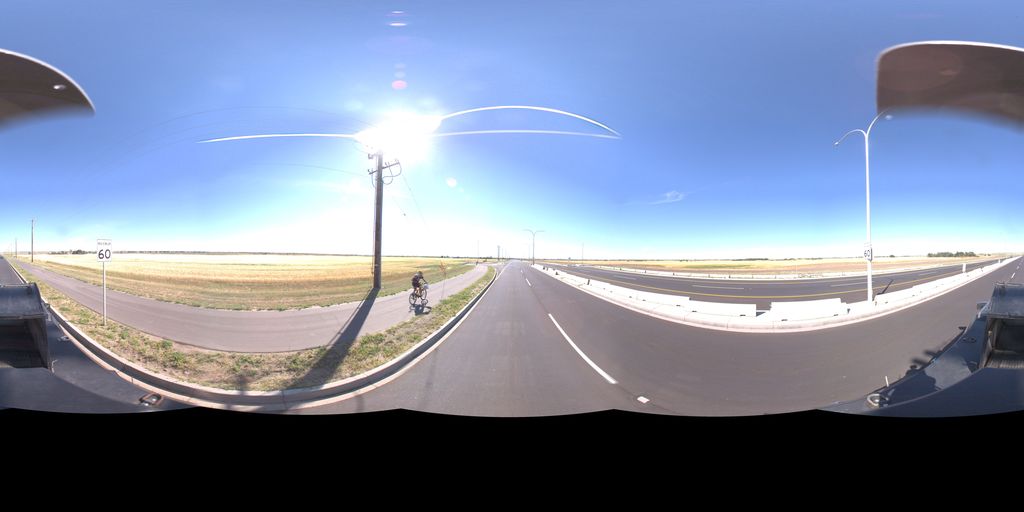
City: saskatoon